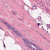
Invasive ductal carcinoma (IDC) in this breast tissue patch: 1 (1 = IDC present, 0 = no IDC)